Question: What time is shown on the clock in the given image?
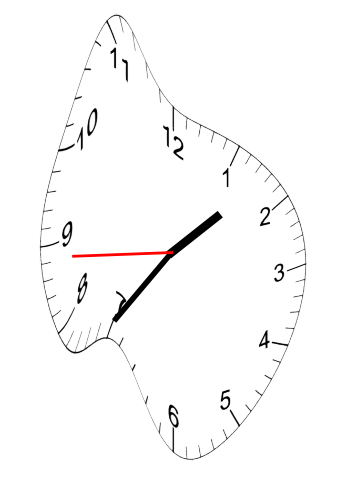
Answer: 01:35:44